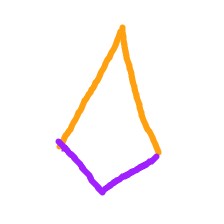
Shape: kite